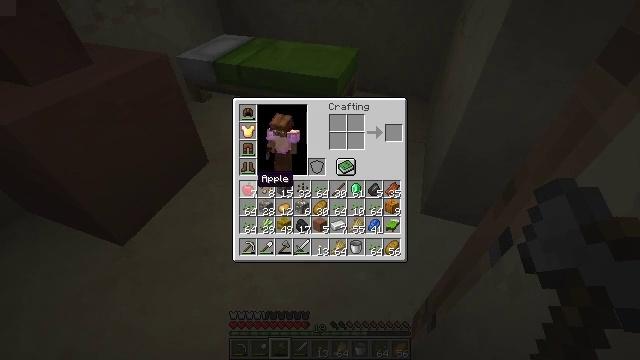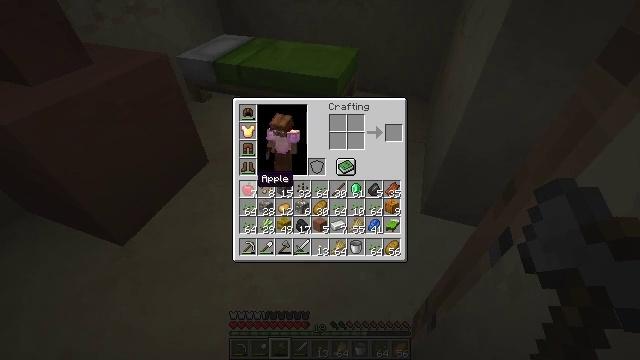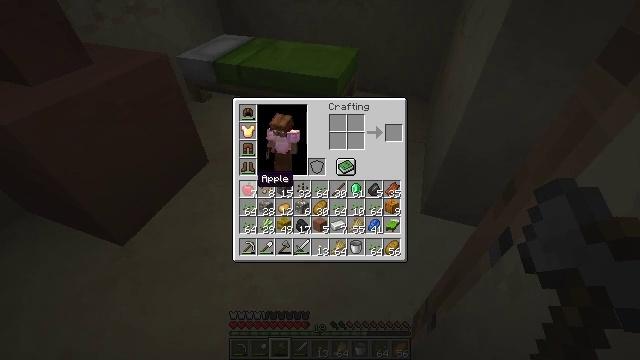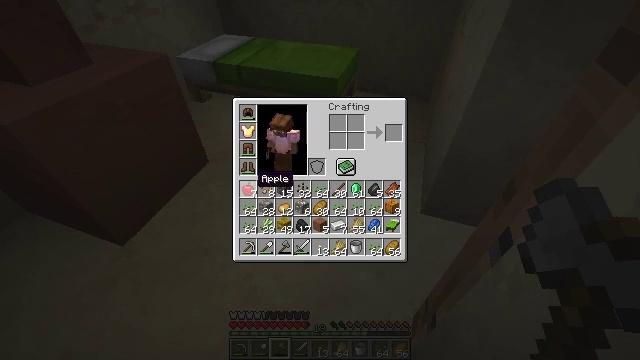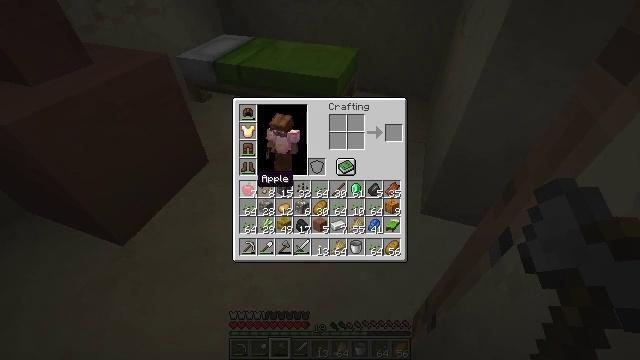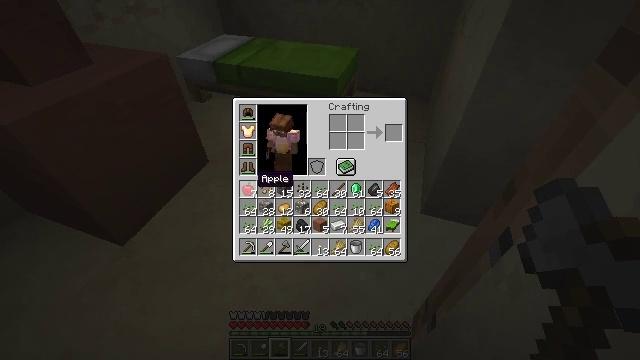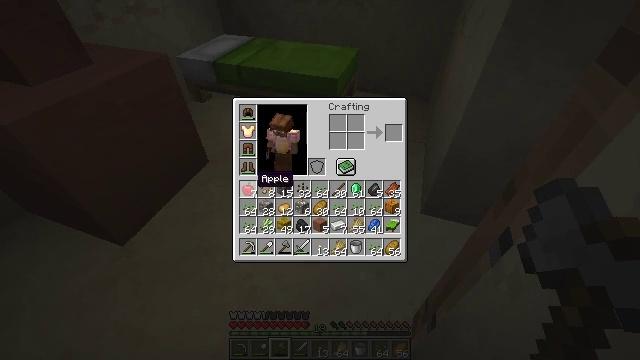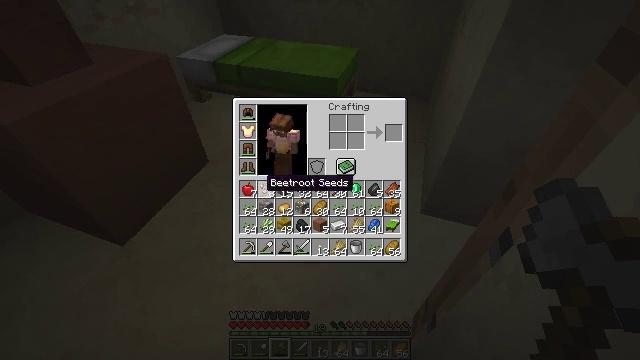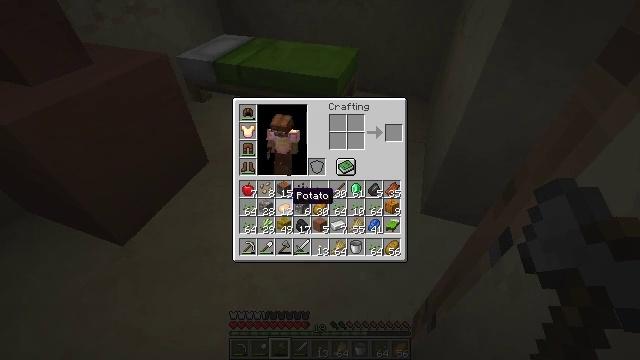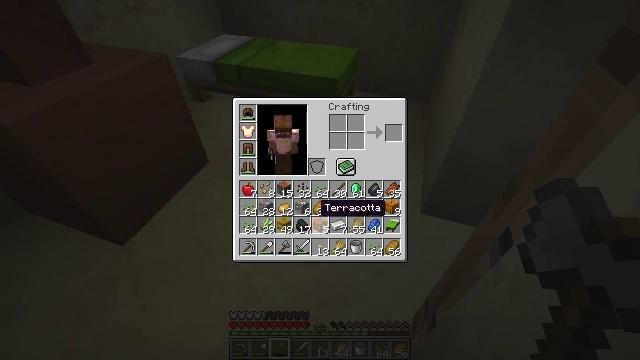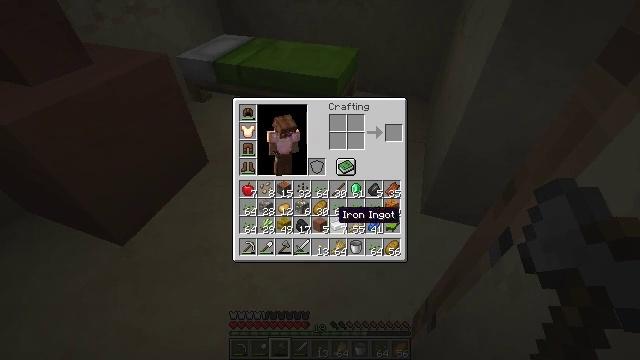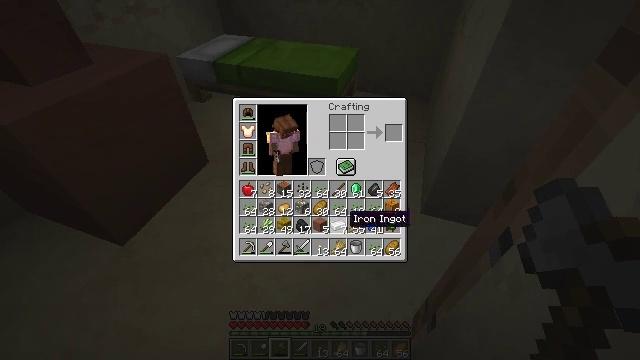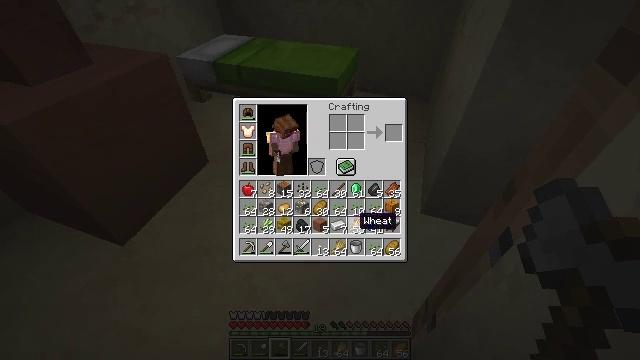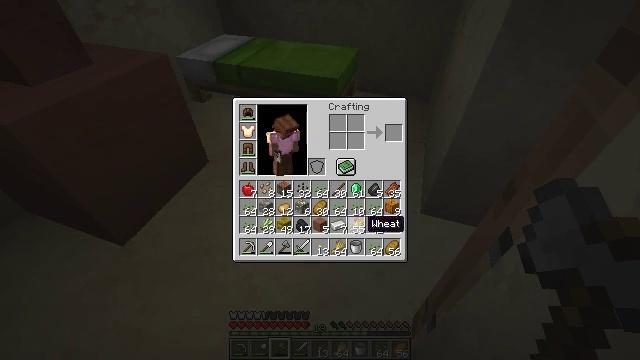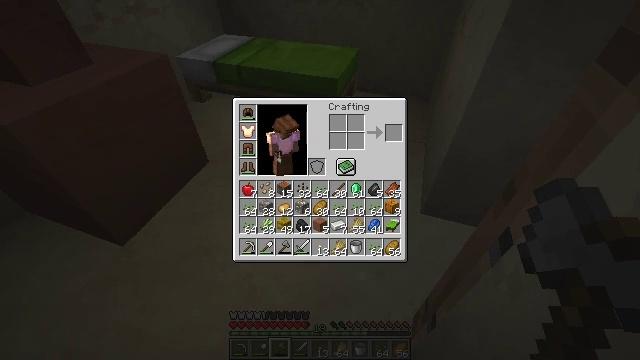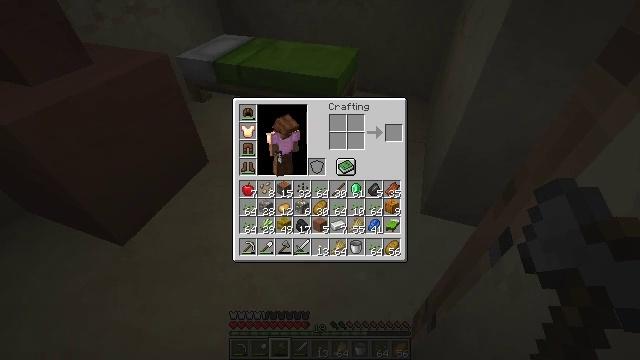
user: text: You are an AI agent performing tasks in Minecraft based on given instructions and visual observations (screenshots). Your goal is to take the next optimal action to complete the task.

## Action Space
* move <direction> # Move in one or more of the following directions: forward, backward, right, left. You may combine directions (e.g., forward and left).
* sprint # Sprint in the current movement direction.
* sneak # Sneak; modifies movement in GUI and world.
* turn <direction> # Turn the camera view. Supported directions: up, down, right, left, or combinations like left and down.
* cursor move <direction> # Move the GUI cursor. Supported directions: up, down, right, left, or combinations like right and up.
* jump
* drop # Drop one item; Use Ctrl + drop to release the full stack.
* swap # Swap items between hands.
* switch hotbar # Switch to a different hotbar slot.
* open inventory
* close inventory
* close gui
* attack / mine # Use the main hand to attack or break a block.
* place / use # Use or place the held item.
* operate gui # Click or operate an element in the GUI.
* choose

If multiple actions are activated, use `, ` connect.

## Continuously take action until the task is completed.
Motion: motion action
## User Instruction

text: Remove terracotta from the inventory.
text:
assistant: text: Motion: no_op
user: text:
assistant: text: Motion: no_op
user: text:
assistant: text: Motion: no_op
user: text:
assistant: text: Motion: no_op
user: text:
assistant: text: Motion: no_op
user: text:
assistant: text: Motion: no_op
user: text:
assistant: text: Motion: cursor move right
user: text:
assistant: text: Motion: cursor move right and down
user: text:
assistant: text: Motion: cursor move right and down
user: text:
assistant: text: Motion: cursor move right and down
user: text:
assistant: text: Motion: cursor move right
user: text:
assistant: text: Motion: cursor move right
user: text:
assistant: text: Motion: cursor move right
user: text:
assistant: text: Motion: cursor move right
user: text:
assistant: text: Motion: no_op
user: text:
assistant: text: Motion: no_op
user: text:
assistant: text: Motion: no_op
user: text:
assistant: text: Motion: no_op
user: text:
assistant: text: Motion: no_op
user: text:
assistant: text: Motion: no_op
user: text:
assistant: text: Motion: no_op
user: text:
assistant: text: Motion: no_op
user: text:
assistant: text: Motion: no_op
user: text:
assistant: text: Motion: no_op
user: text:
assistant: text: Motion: no_op
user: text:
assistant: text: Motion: no_op
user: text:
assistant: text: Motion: no_op
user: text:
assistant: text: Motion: no_op
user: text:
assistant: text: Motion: no_op
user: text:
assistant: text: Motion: cursor move right and up